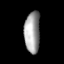
Tissue: lung
Cell type: Endothelial cells
Senescence score: 0.6184
Nuclear area (px): 627
Mean DAPI intensity: 160.678